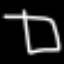
Label: square